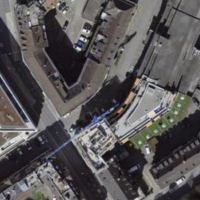
EUNIS habitat code: 54
Species observed at this site:
Erithacus rubecula
Corvus corone
Parus major
Carduelis carduelis